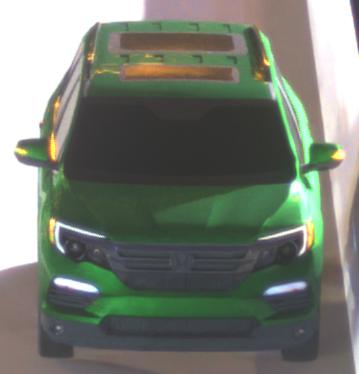
Make: Honda
Model: Pilot
Detailed model: 3
Model produced from: 2015
Model produced until: 2022
Doors: 5
Color: green
Road condition: dry road
Daytime: night
Contrast: high contrast